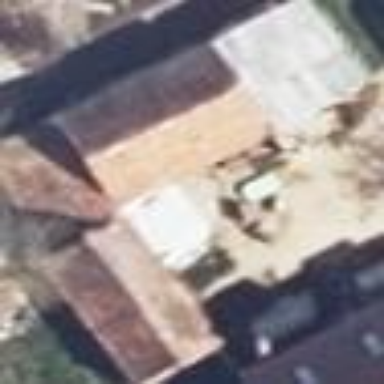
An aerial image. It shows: Shed.